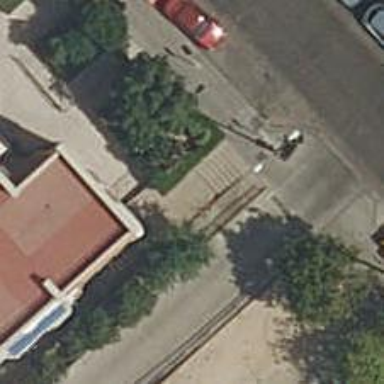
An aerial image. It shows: Set of steps made of paving stones.